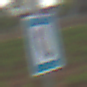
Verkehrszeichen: Fernsprecher
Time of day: Midday
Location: Outdoor (Nature)
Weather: PartlyCloudy
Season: NotSpecified
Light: Natural